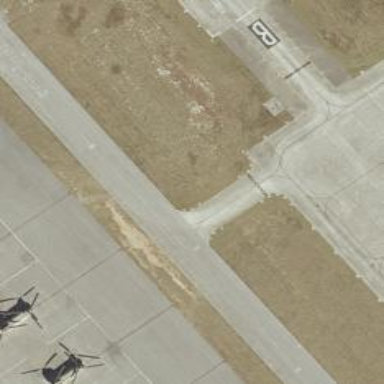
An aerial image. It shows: Image of taxiway at airport.